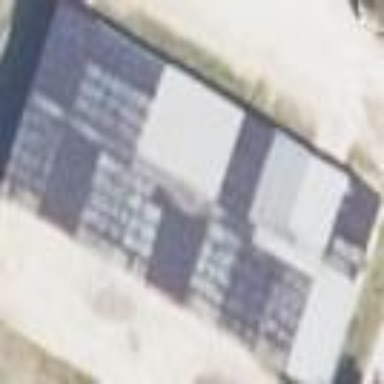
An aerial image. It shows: Garage building.